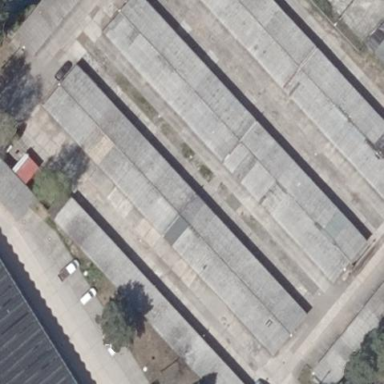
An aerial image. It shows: Group of garages.